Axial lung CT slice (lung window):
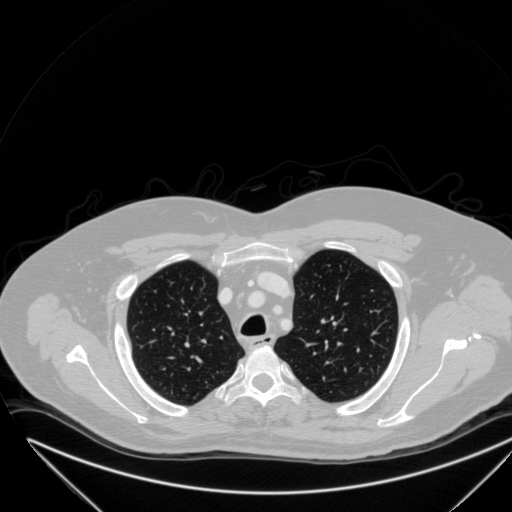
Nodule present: no